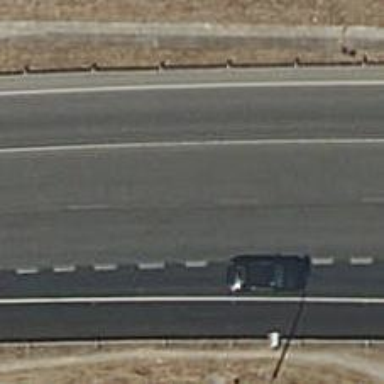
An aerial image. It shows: Motorway link.